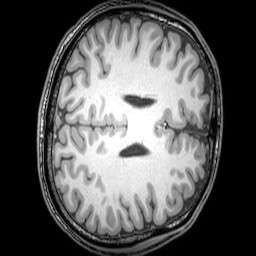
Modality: T1w
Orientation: axial
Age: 24
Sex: male
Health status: healthy
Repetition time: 0.081 s
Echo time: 0.037 s